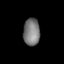
Tissue: lung
Cell type: Epithelial cells
Senescence score: 0.5912
Nuclear area (px): 444
Mean DAPI intensity: 120.842